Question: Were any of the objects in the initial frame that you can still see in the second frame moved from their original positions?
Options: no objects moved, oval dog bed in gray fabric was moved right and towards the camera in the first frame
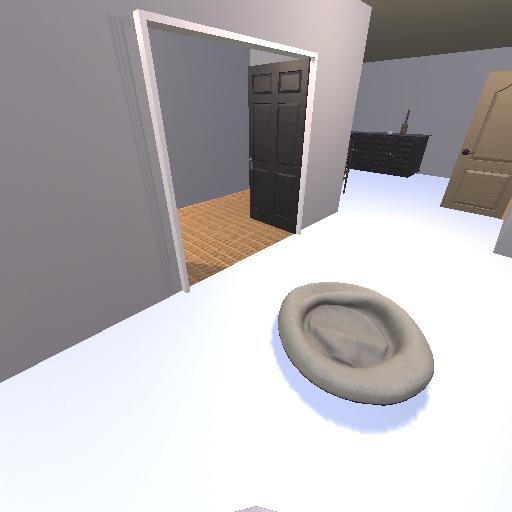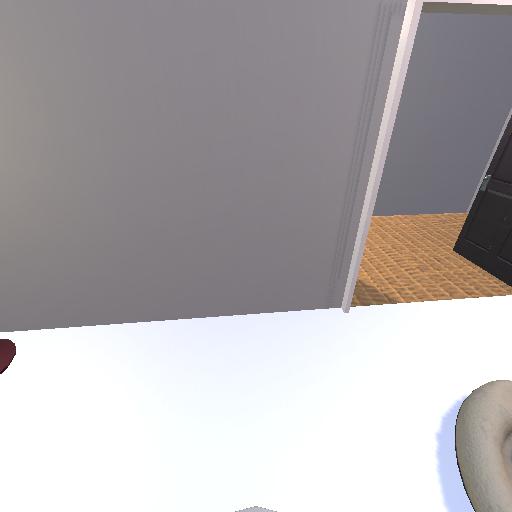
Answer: no objects moved